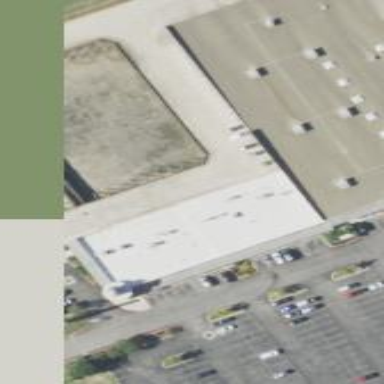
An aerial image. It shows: Retail building.